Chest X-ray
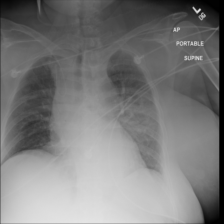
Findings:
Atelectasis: negative
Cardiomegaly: negative
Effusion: negative
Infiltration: negative
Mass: negative
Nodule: negative
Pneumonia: negative
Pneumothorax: negative
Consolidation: negative
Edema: negative
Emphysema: negative
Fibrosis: negative
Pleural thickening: negative
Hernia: negative